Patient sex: F
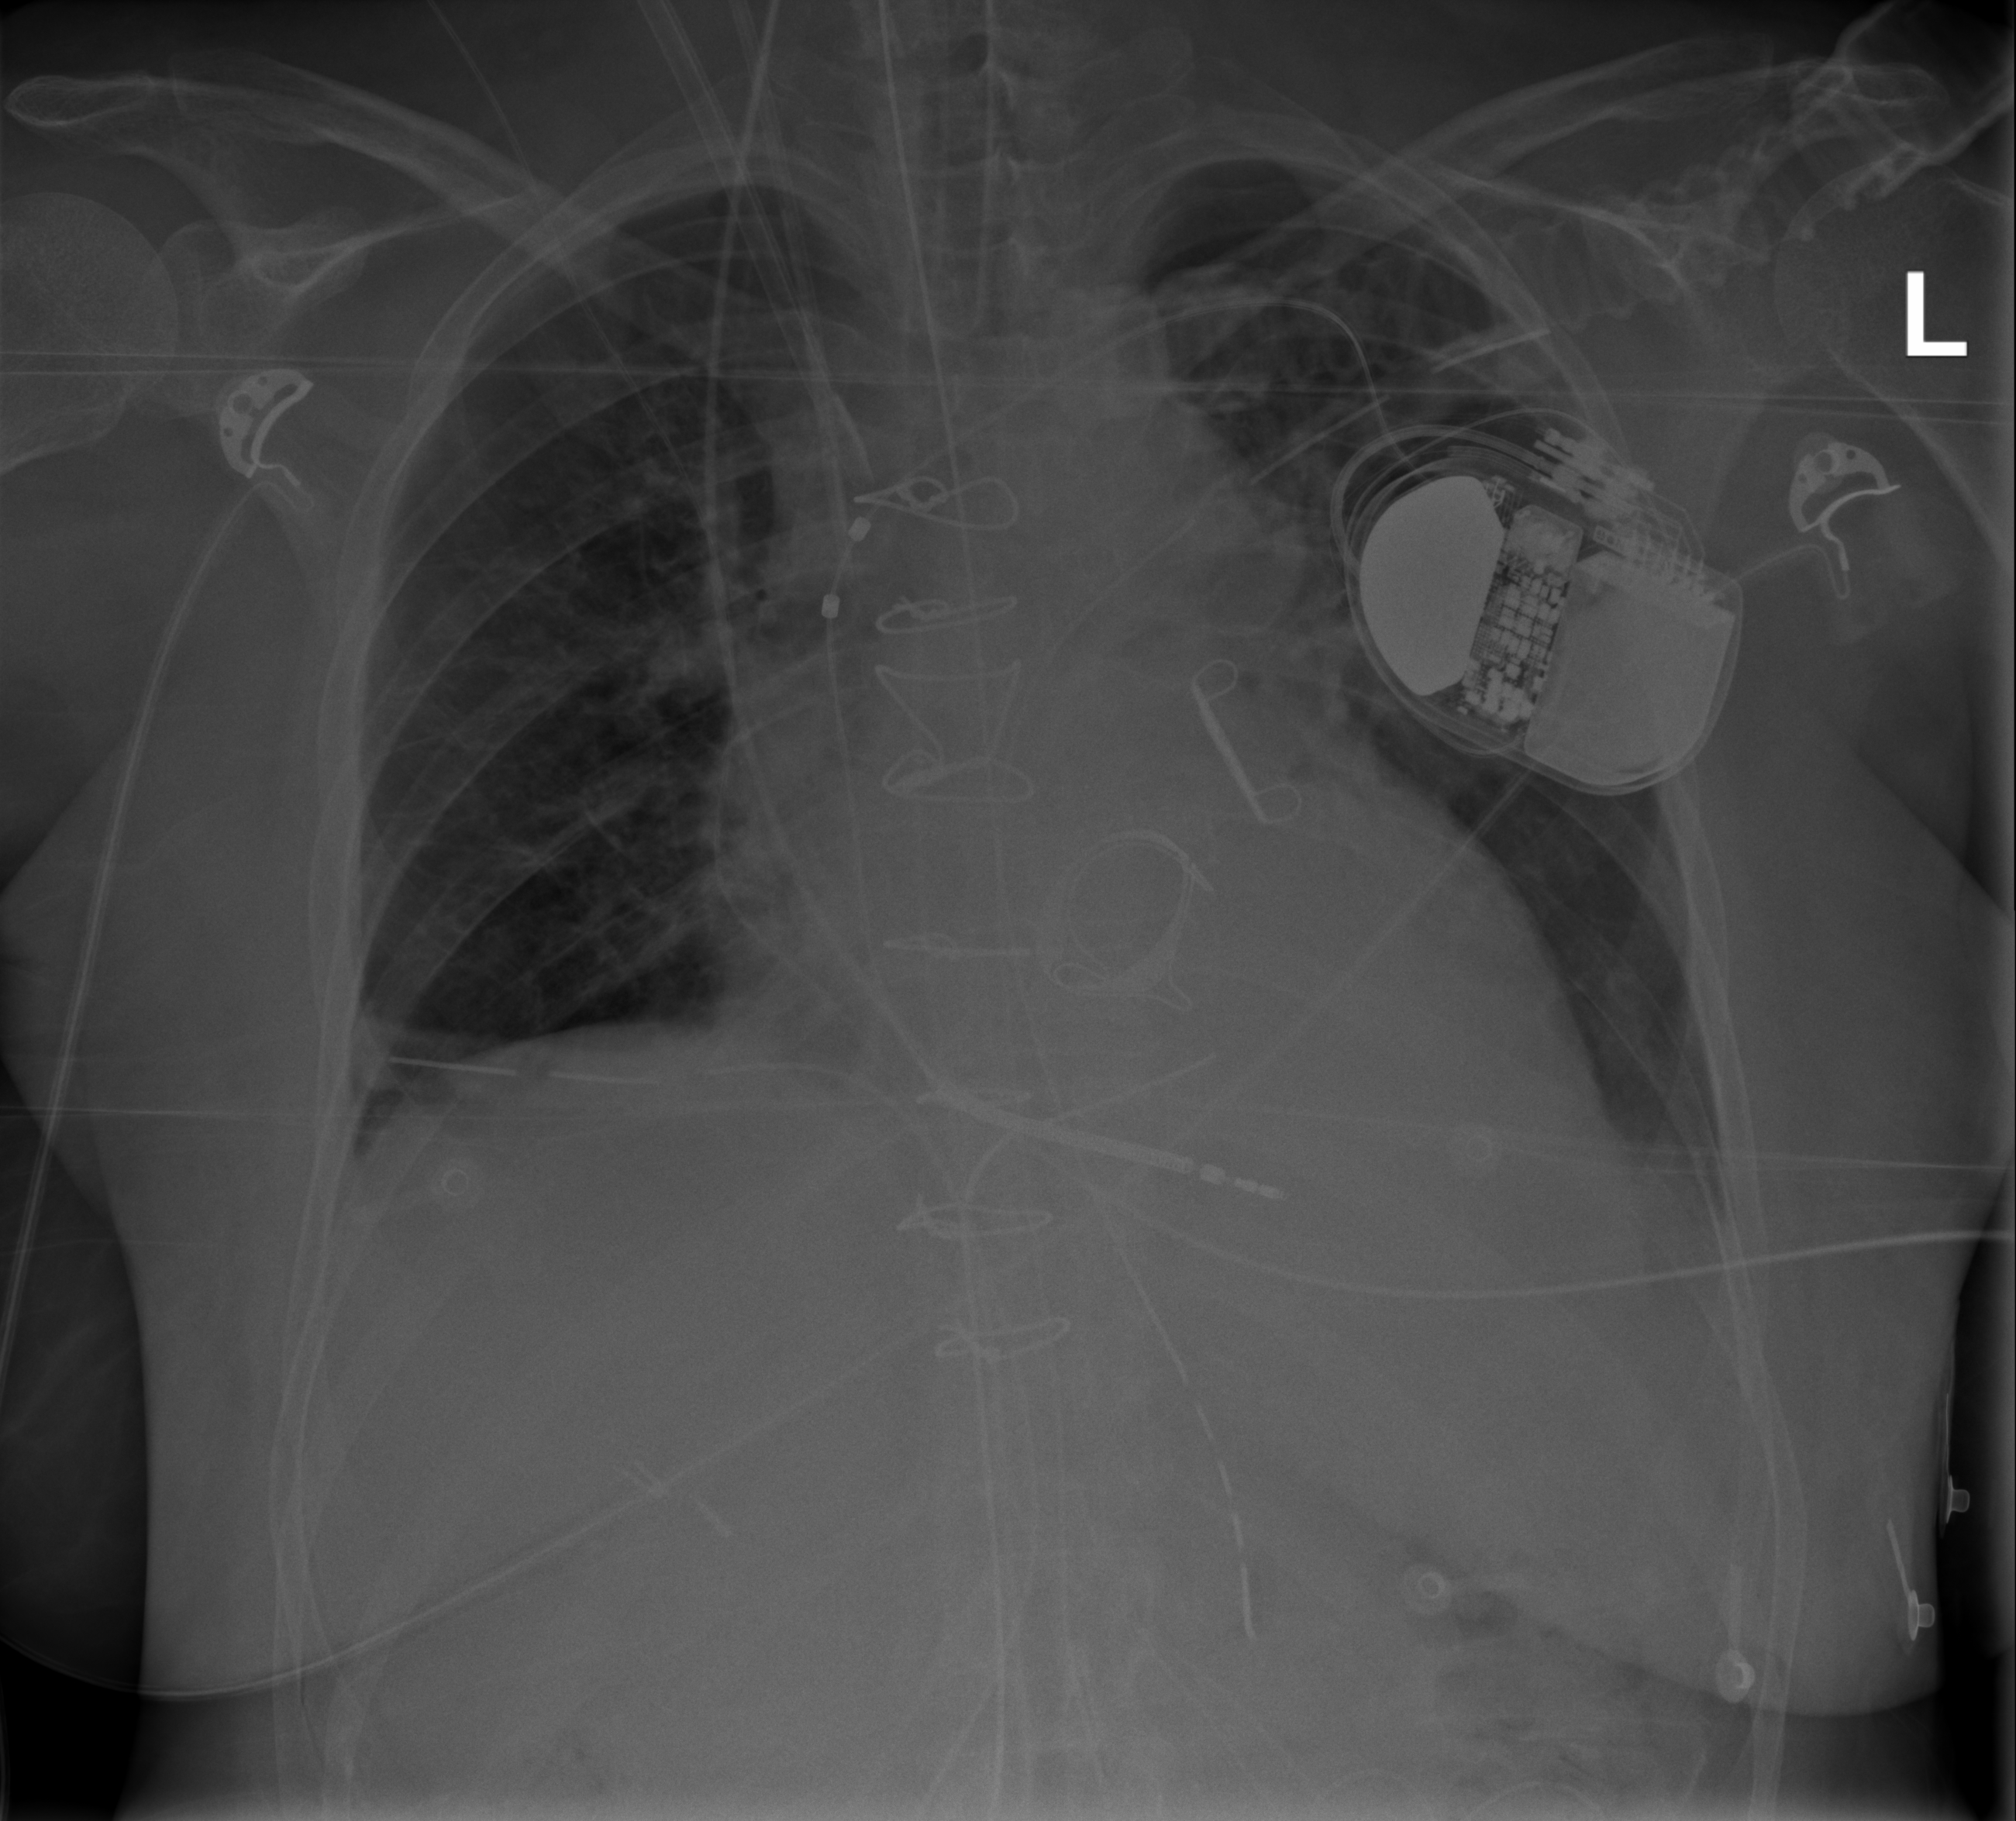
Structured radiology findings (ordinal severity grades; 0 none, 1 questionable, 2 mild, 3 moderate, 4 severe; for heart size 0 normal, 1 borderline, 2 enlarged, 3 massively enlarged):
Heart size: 1
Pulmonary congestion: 0
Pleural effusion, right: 0
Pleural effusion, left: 1
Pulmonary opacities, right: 0
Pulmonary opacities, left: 0
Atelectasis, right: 2
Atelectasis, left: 2